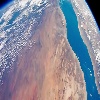
Label: land